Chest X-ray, AP view. Patient: 44 years old, sex M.
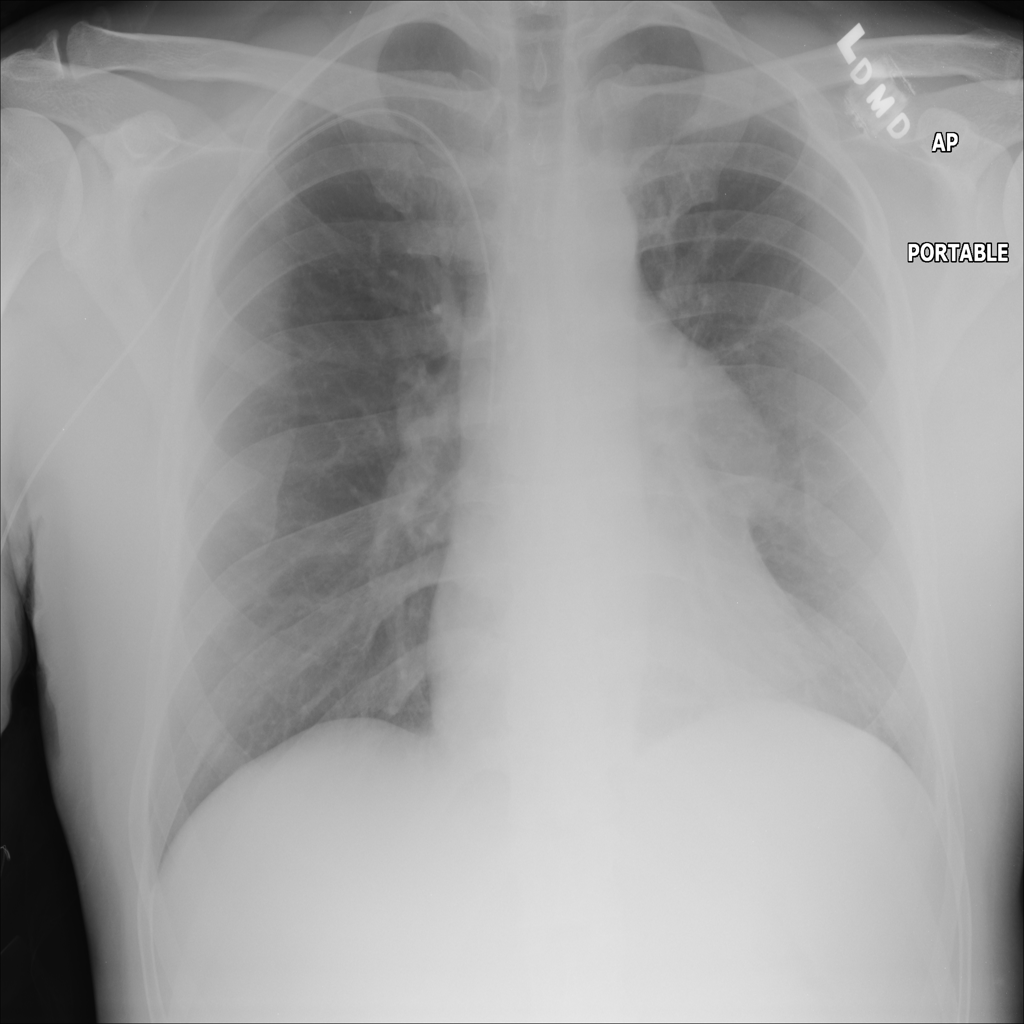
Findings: Mass